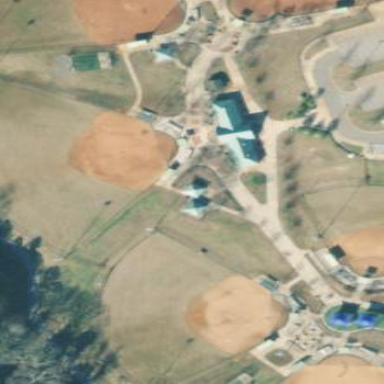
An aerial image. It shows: Baseball pitch for leisure land activities.